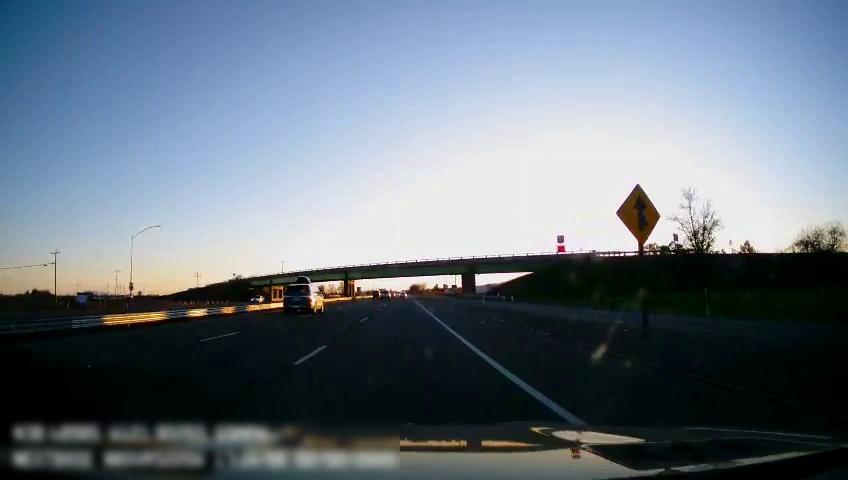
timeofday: Day
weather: Sunny
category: Drivable Space
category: Vehicles | SUV
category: Vehicles | SUV
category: Vehicles | Car
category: Lanes | Alternate Lane
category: Lanes | Alternate Lane
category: Lanes | Current Lane
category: Lanes | Alternate Lane
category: Lanes | Alternate Lane
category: Traffic | Signs